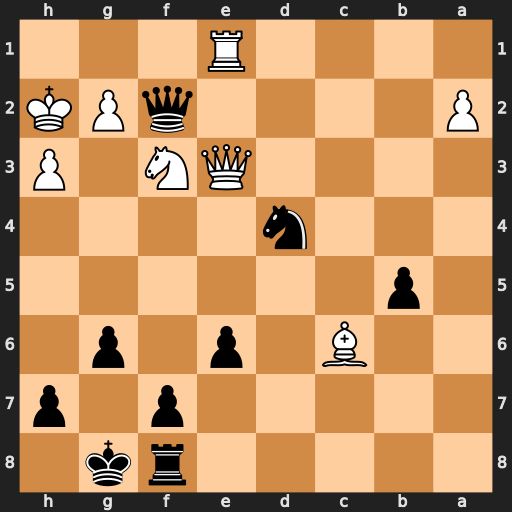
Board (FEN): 5rk1/5p1p/2B1p1p1/1p6/3n4/4QN1P/P4qPK/4R3
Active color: b
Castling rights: -
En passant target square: -
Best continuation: Qxe3 Rxe3 Nxc6